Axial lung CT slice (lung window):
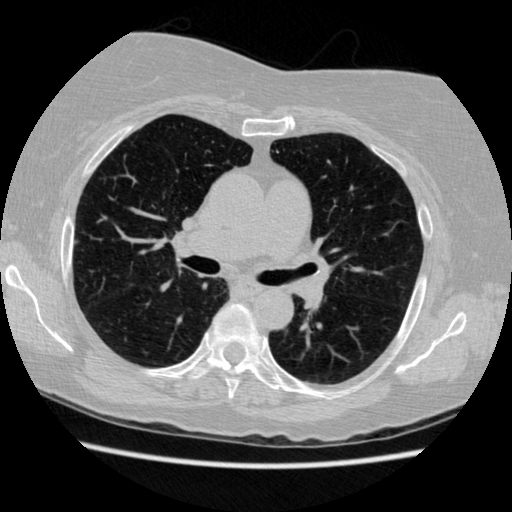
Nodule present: no